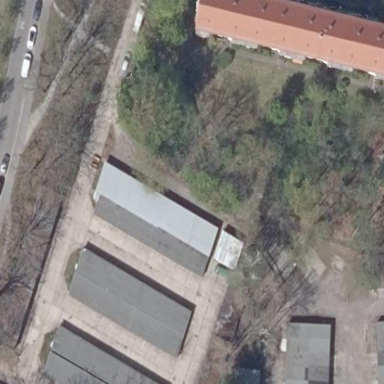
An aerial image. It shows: Group of garages.